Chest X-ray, PA view. Patient: 67 years old, sex F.
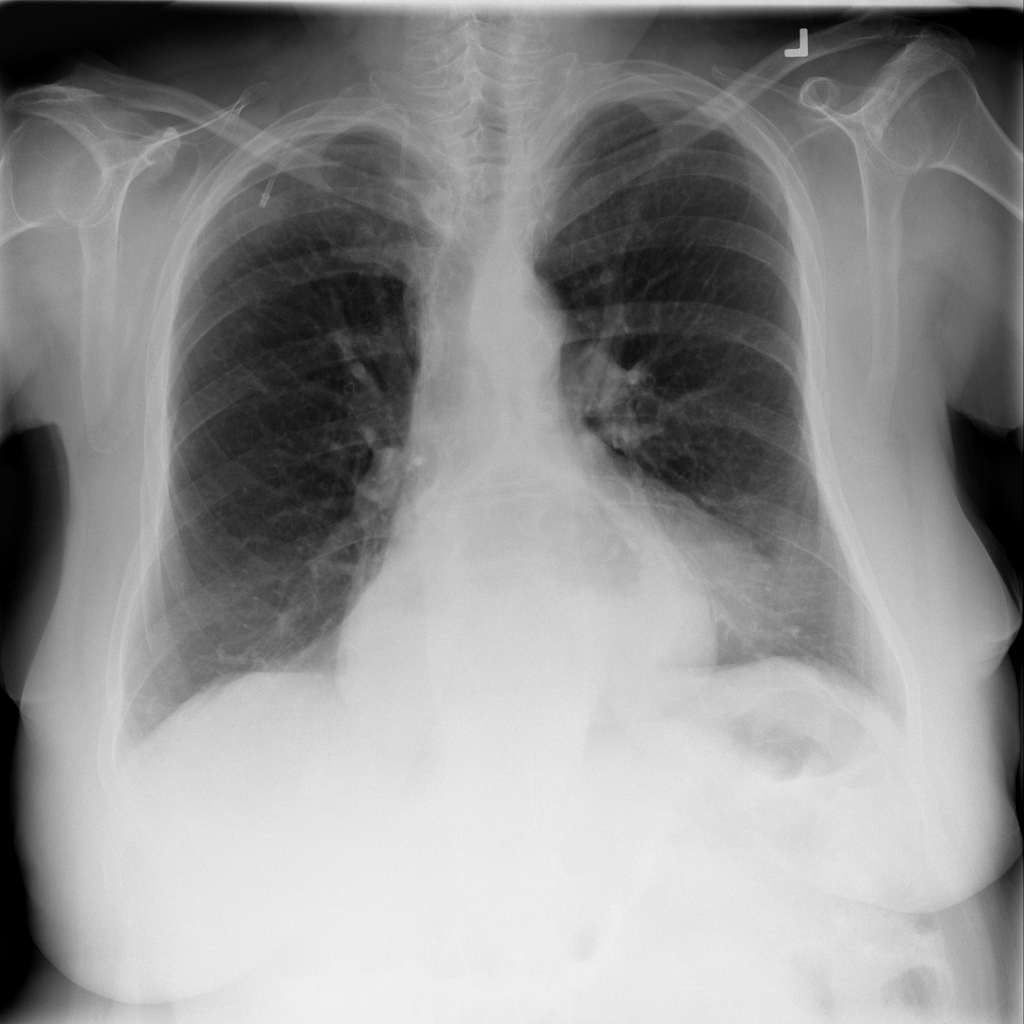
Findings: Cardiomegaly, Effusion, Hernia